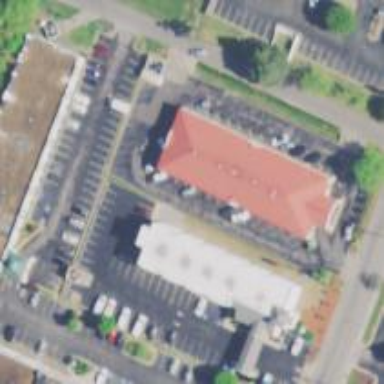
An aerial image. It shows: Hotel building.